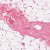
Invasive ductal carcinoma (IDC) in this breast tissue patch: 0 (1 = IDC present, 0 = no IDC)